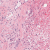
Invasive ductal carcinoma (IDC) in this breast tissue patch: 0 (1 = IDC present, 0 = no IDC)